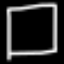
Label: square